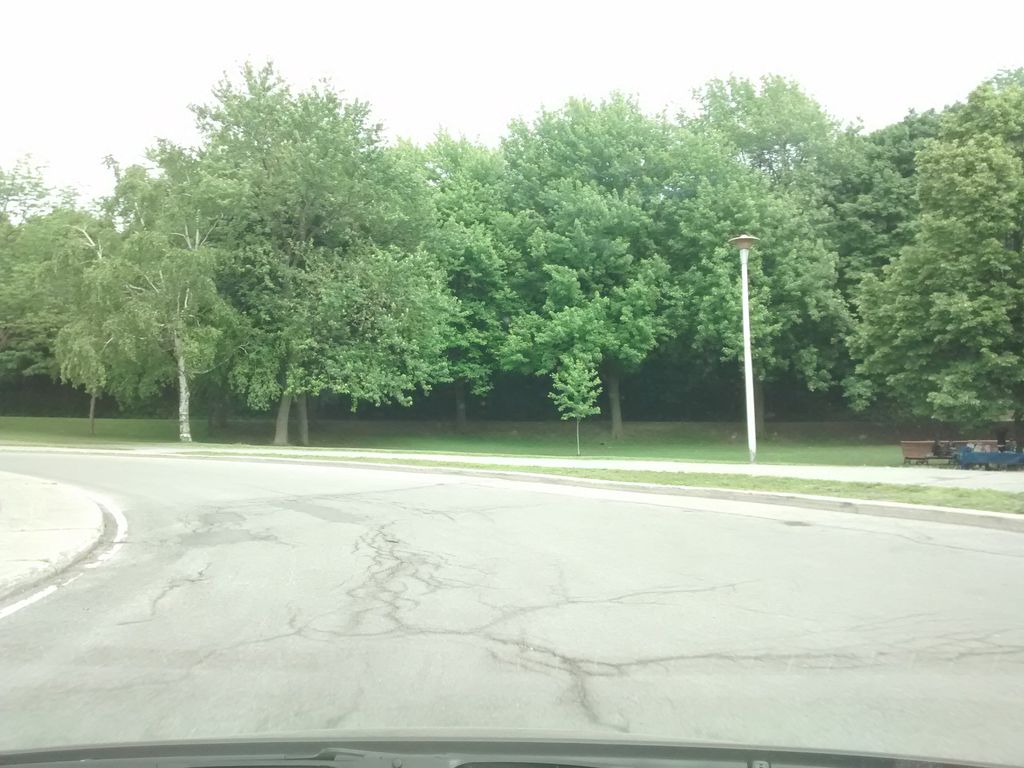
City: montreal